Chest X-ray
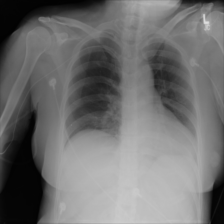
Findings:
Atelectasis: negative
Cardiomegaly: negative
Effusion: negative
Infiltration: negative
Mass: negative
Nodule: negative
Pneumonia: negative
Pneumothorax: negative
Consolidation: negative
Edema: negative
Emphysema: negative
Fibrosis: negative
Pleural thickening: negative
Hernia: negative